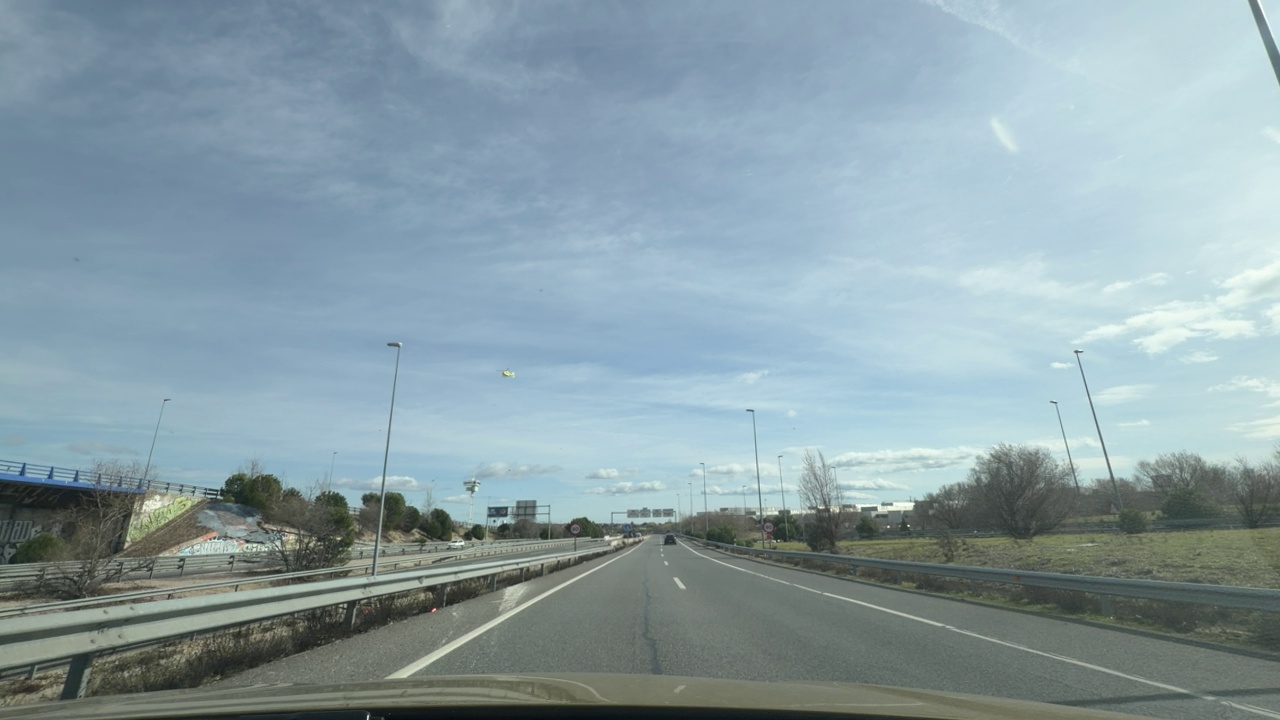
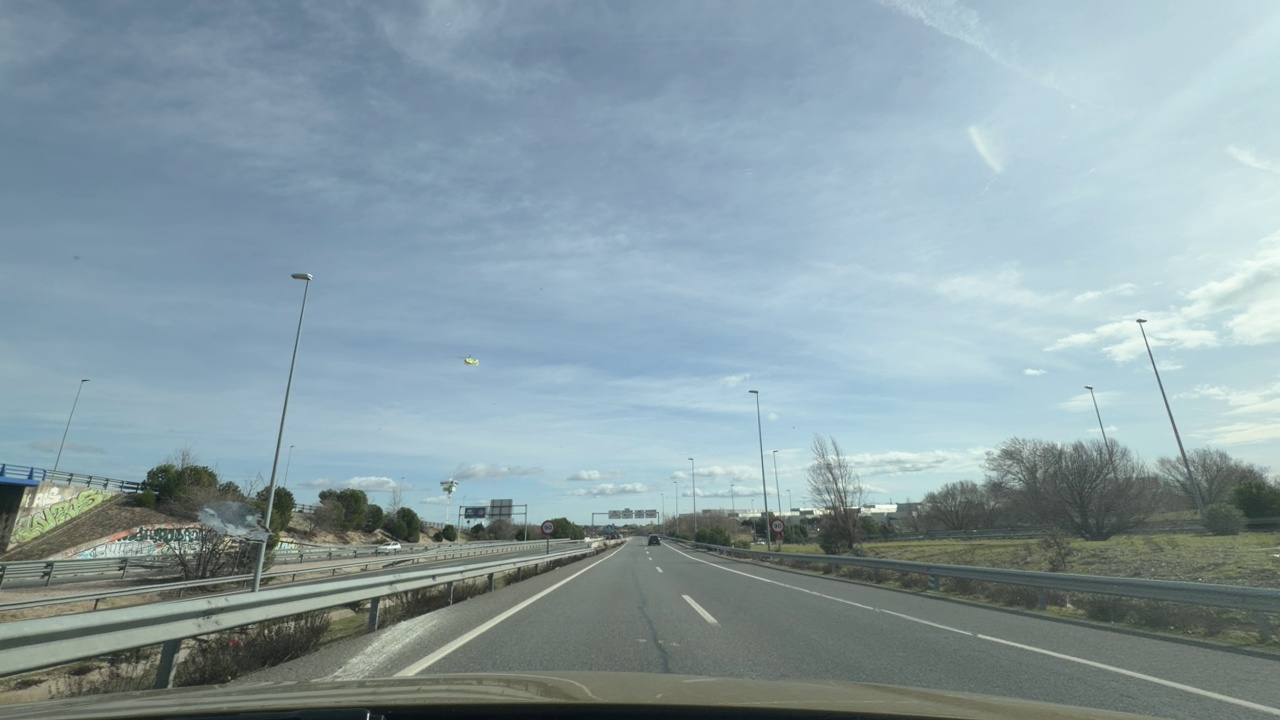
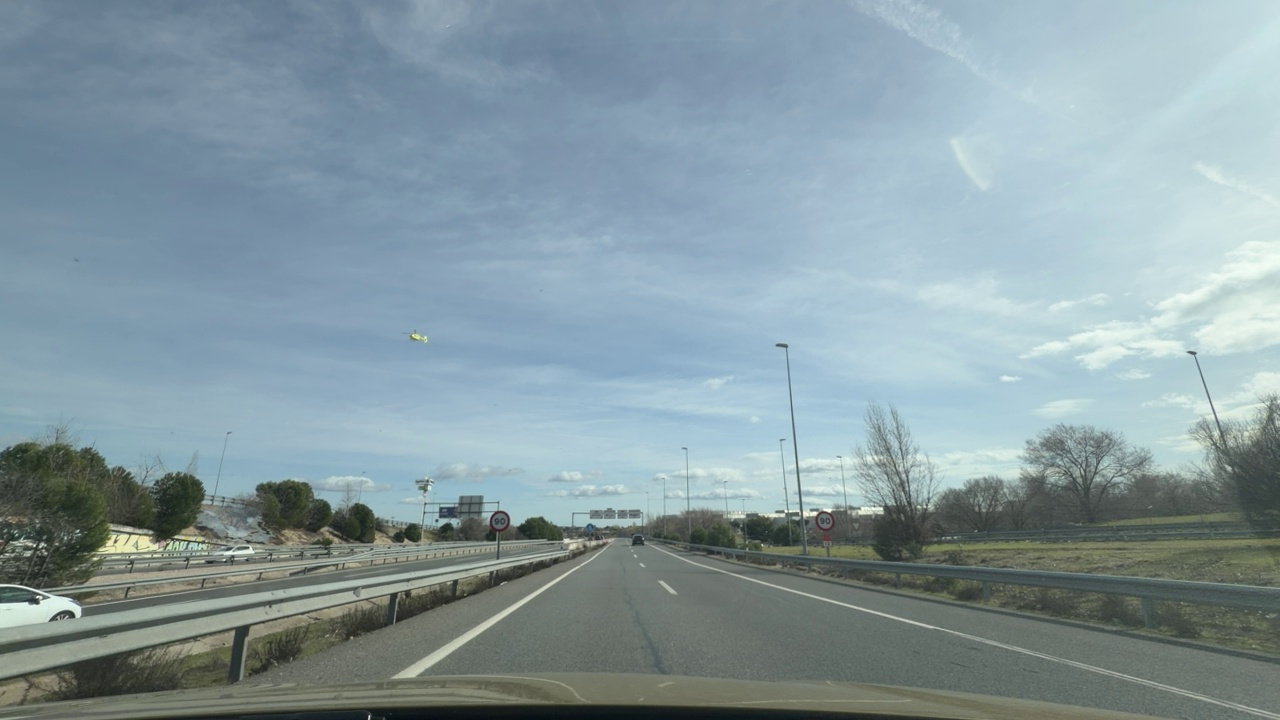
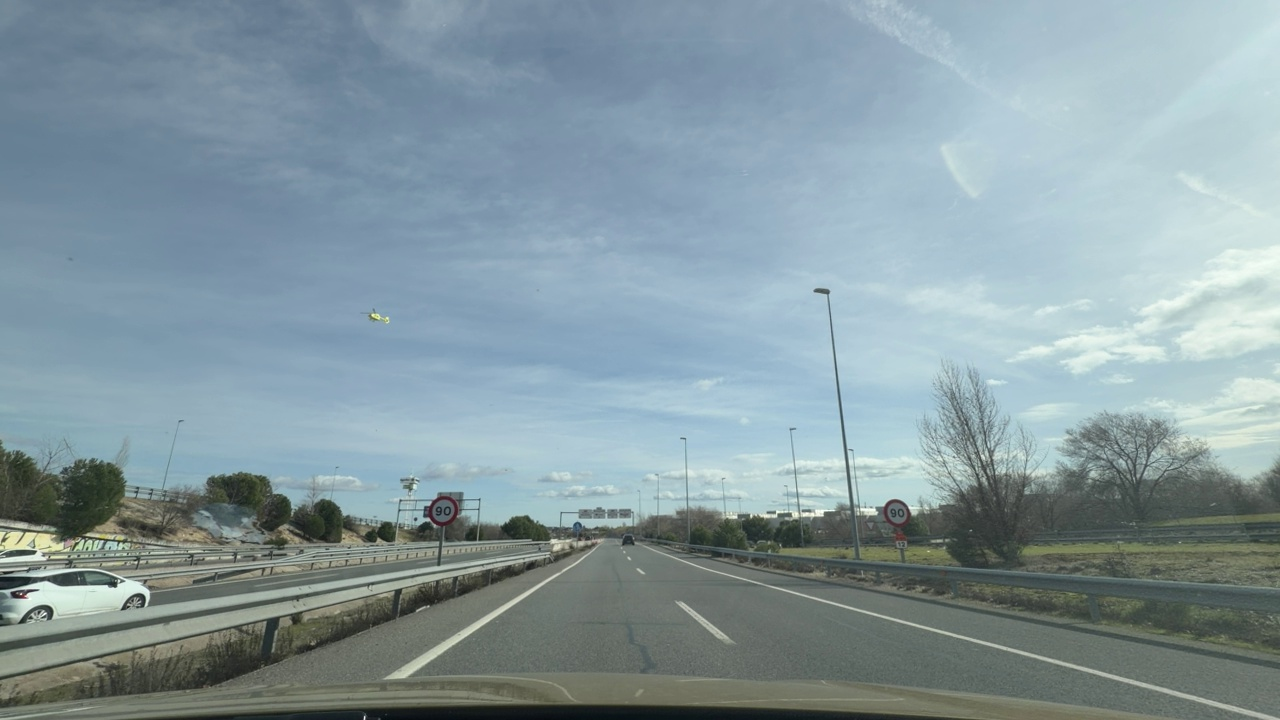
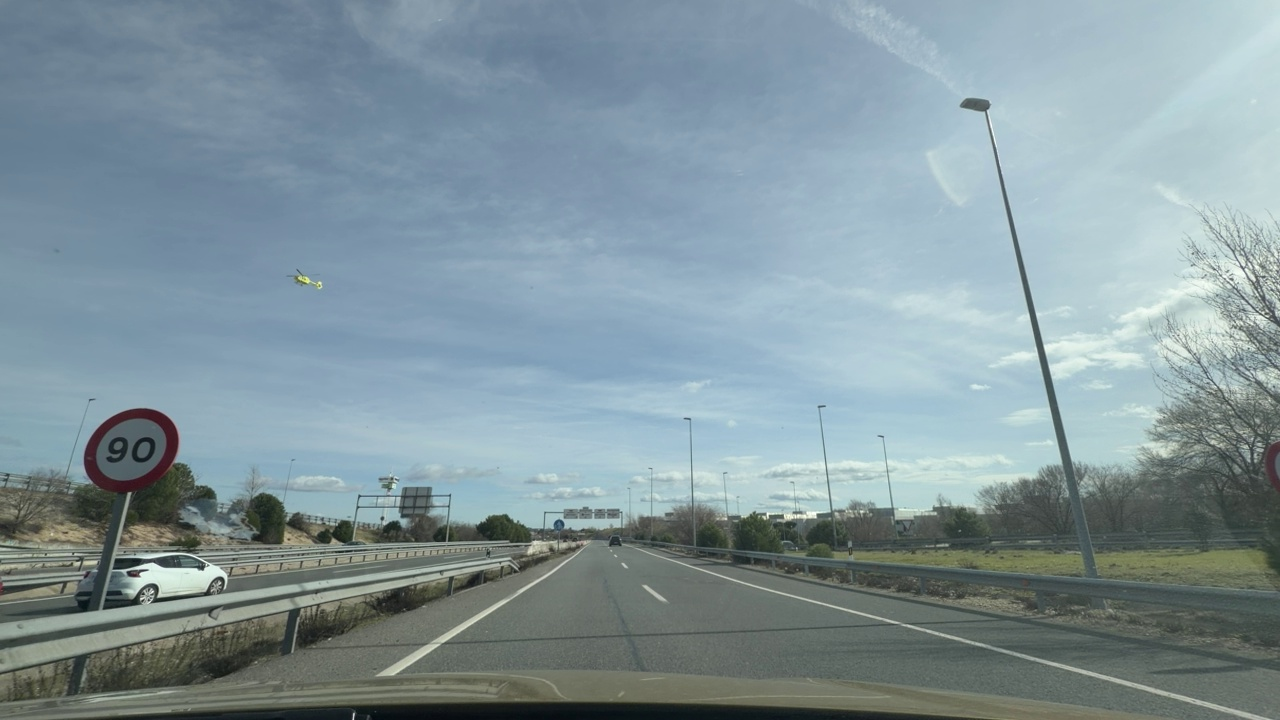
Situation: Speed limit adaptation
Question: Are multiple speed limit signs with different values visible?
Answer: No
Reasoning: There is only one speed limit sign visible ahead of the ego vehicle.

Situation: Speed limit adaptation
Question: Is there a speed limit sign regulating the ego lane?
Answer: Yes
Reasoning: There is a speed limit sign at both sides of the ego vehicle regulating the speed on the ego lane.